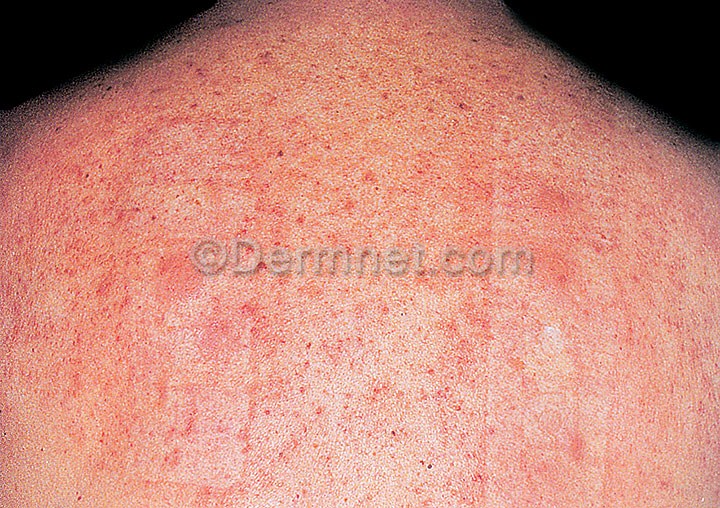
Disease: Poison Ivy Photos and other Contact Dermatitis